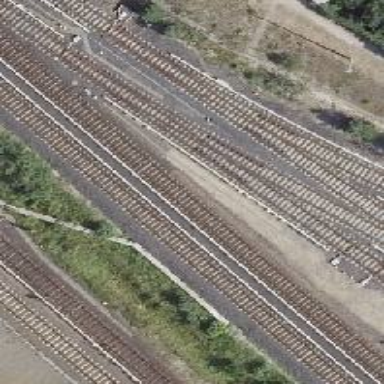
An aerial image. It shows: Railway signal.